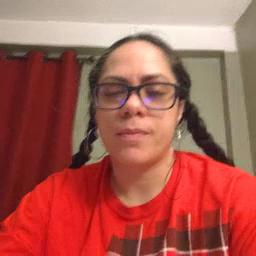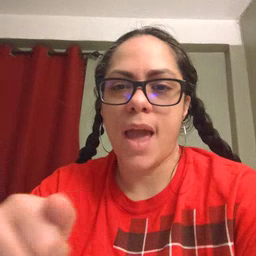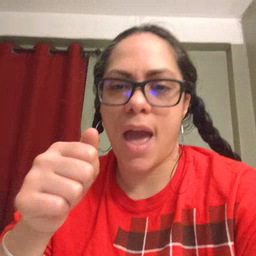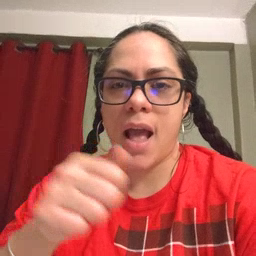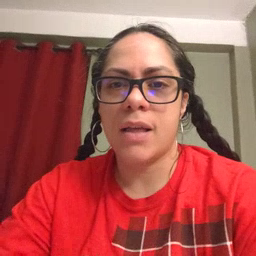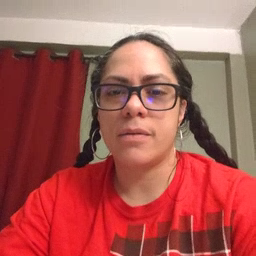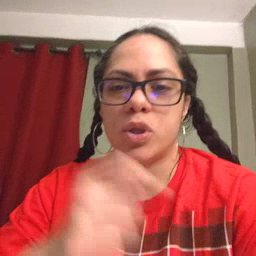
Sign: hide